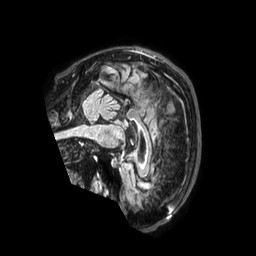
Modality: FLAIR
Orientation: sagittal
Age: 78
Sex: female
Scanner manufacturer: philips
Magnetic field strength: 3 T
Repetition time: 4.8 s
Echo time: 0.34 s